Question: This is simply an annoyance.
But the system seems to stack child windows properly for a while, but then at some point, before you expect it to, it begins re-stacking them over the top of the ones you've already laid.
Are there any configurations I can set? I mean for the size of the MDI setup that I'm missing. It seems to stop before the center of the screen. I will post a picture of a test project, but it is a little similar to what happens in the real project. I realize that I can do a 'Cascade' and other functions, to windows after they already in place. But that is not desirable. I also realize that MDI forms fell out of fashion a while back. Well... I'm not getting rid of them yet.
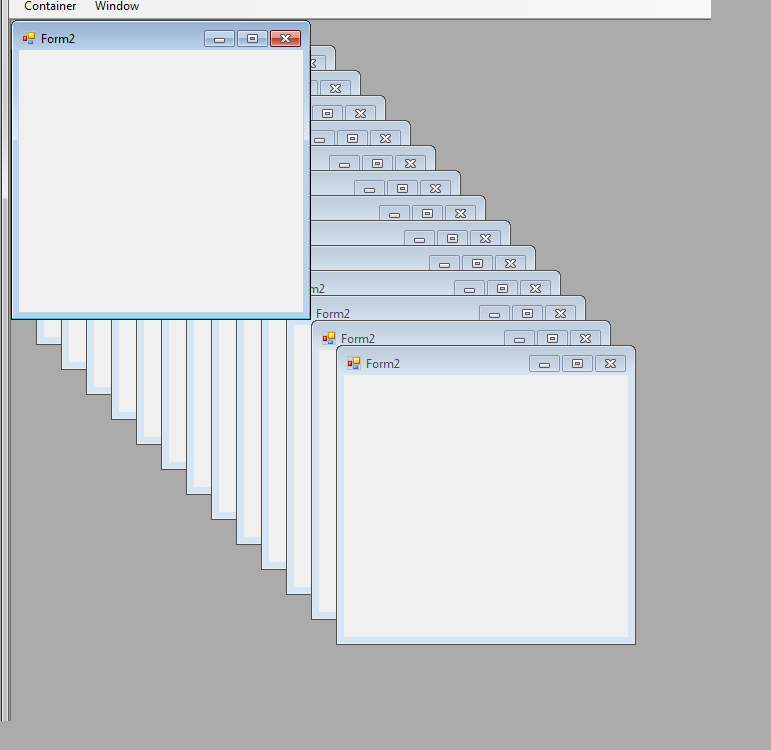
Answer: I think this is what Hans was saying:
In the test project I put this, and it works...
Note: This is in the load of the MDIChild.
'''
private void Form2_Load(object sender, EventArgs e)
{
int t = 1, l = 1;
int d = this.MdiParent.MdiChildren.GetUpperBound(0) - 1;
if (d >= 0)
{
Form f = this.MdiParent.MdiChildren[d];
t = f.Top + 20;
l = f.Left + 20;
}
this.Top = t;
this.Left = l;
}
'''